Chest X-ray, PA view. Patient: 20 years old, sex F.
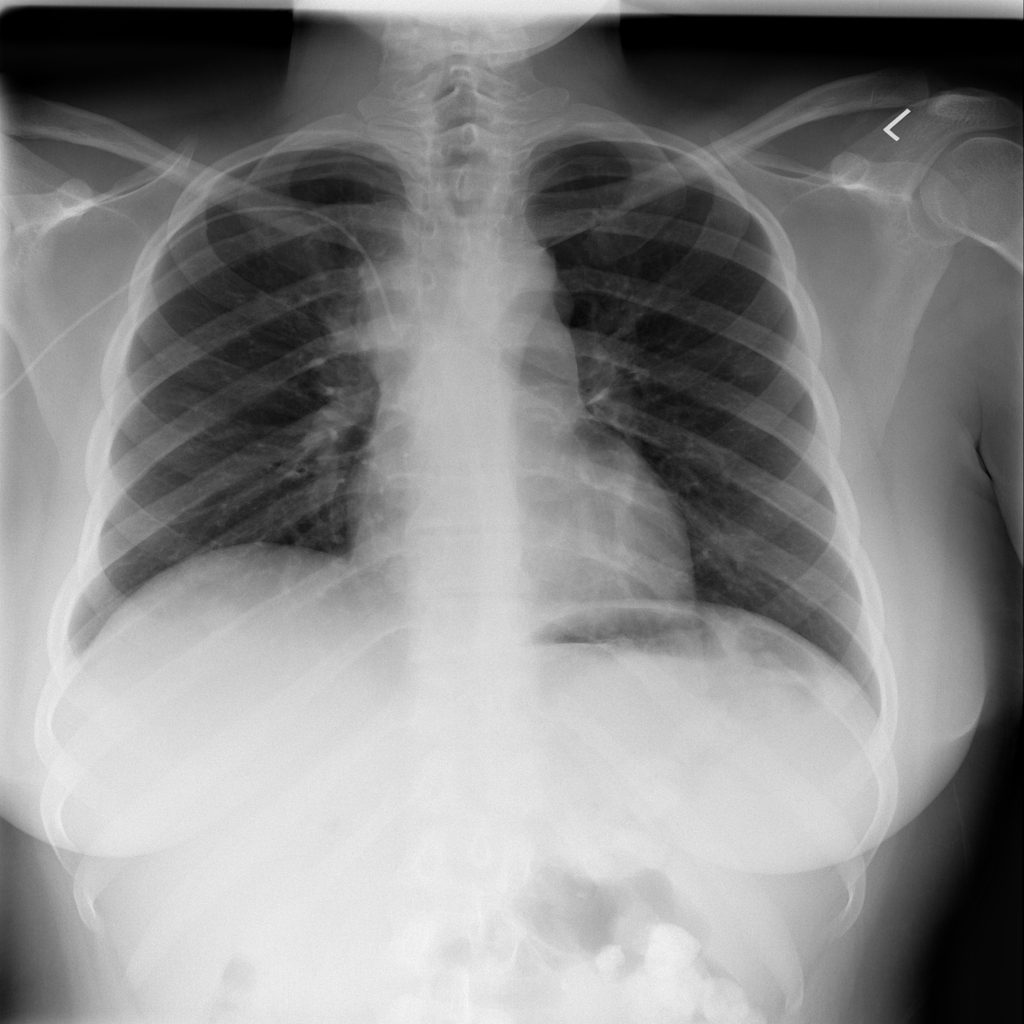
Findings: No Finding